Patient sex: F
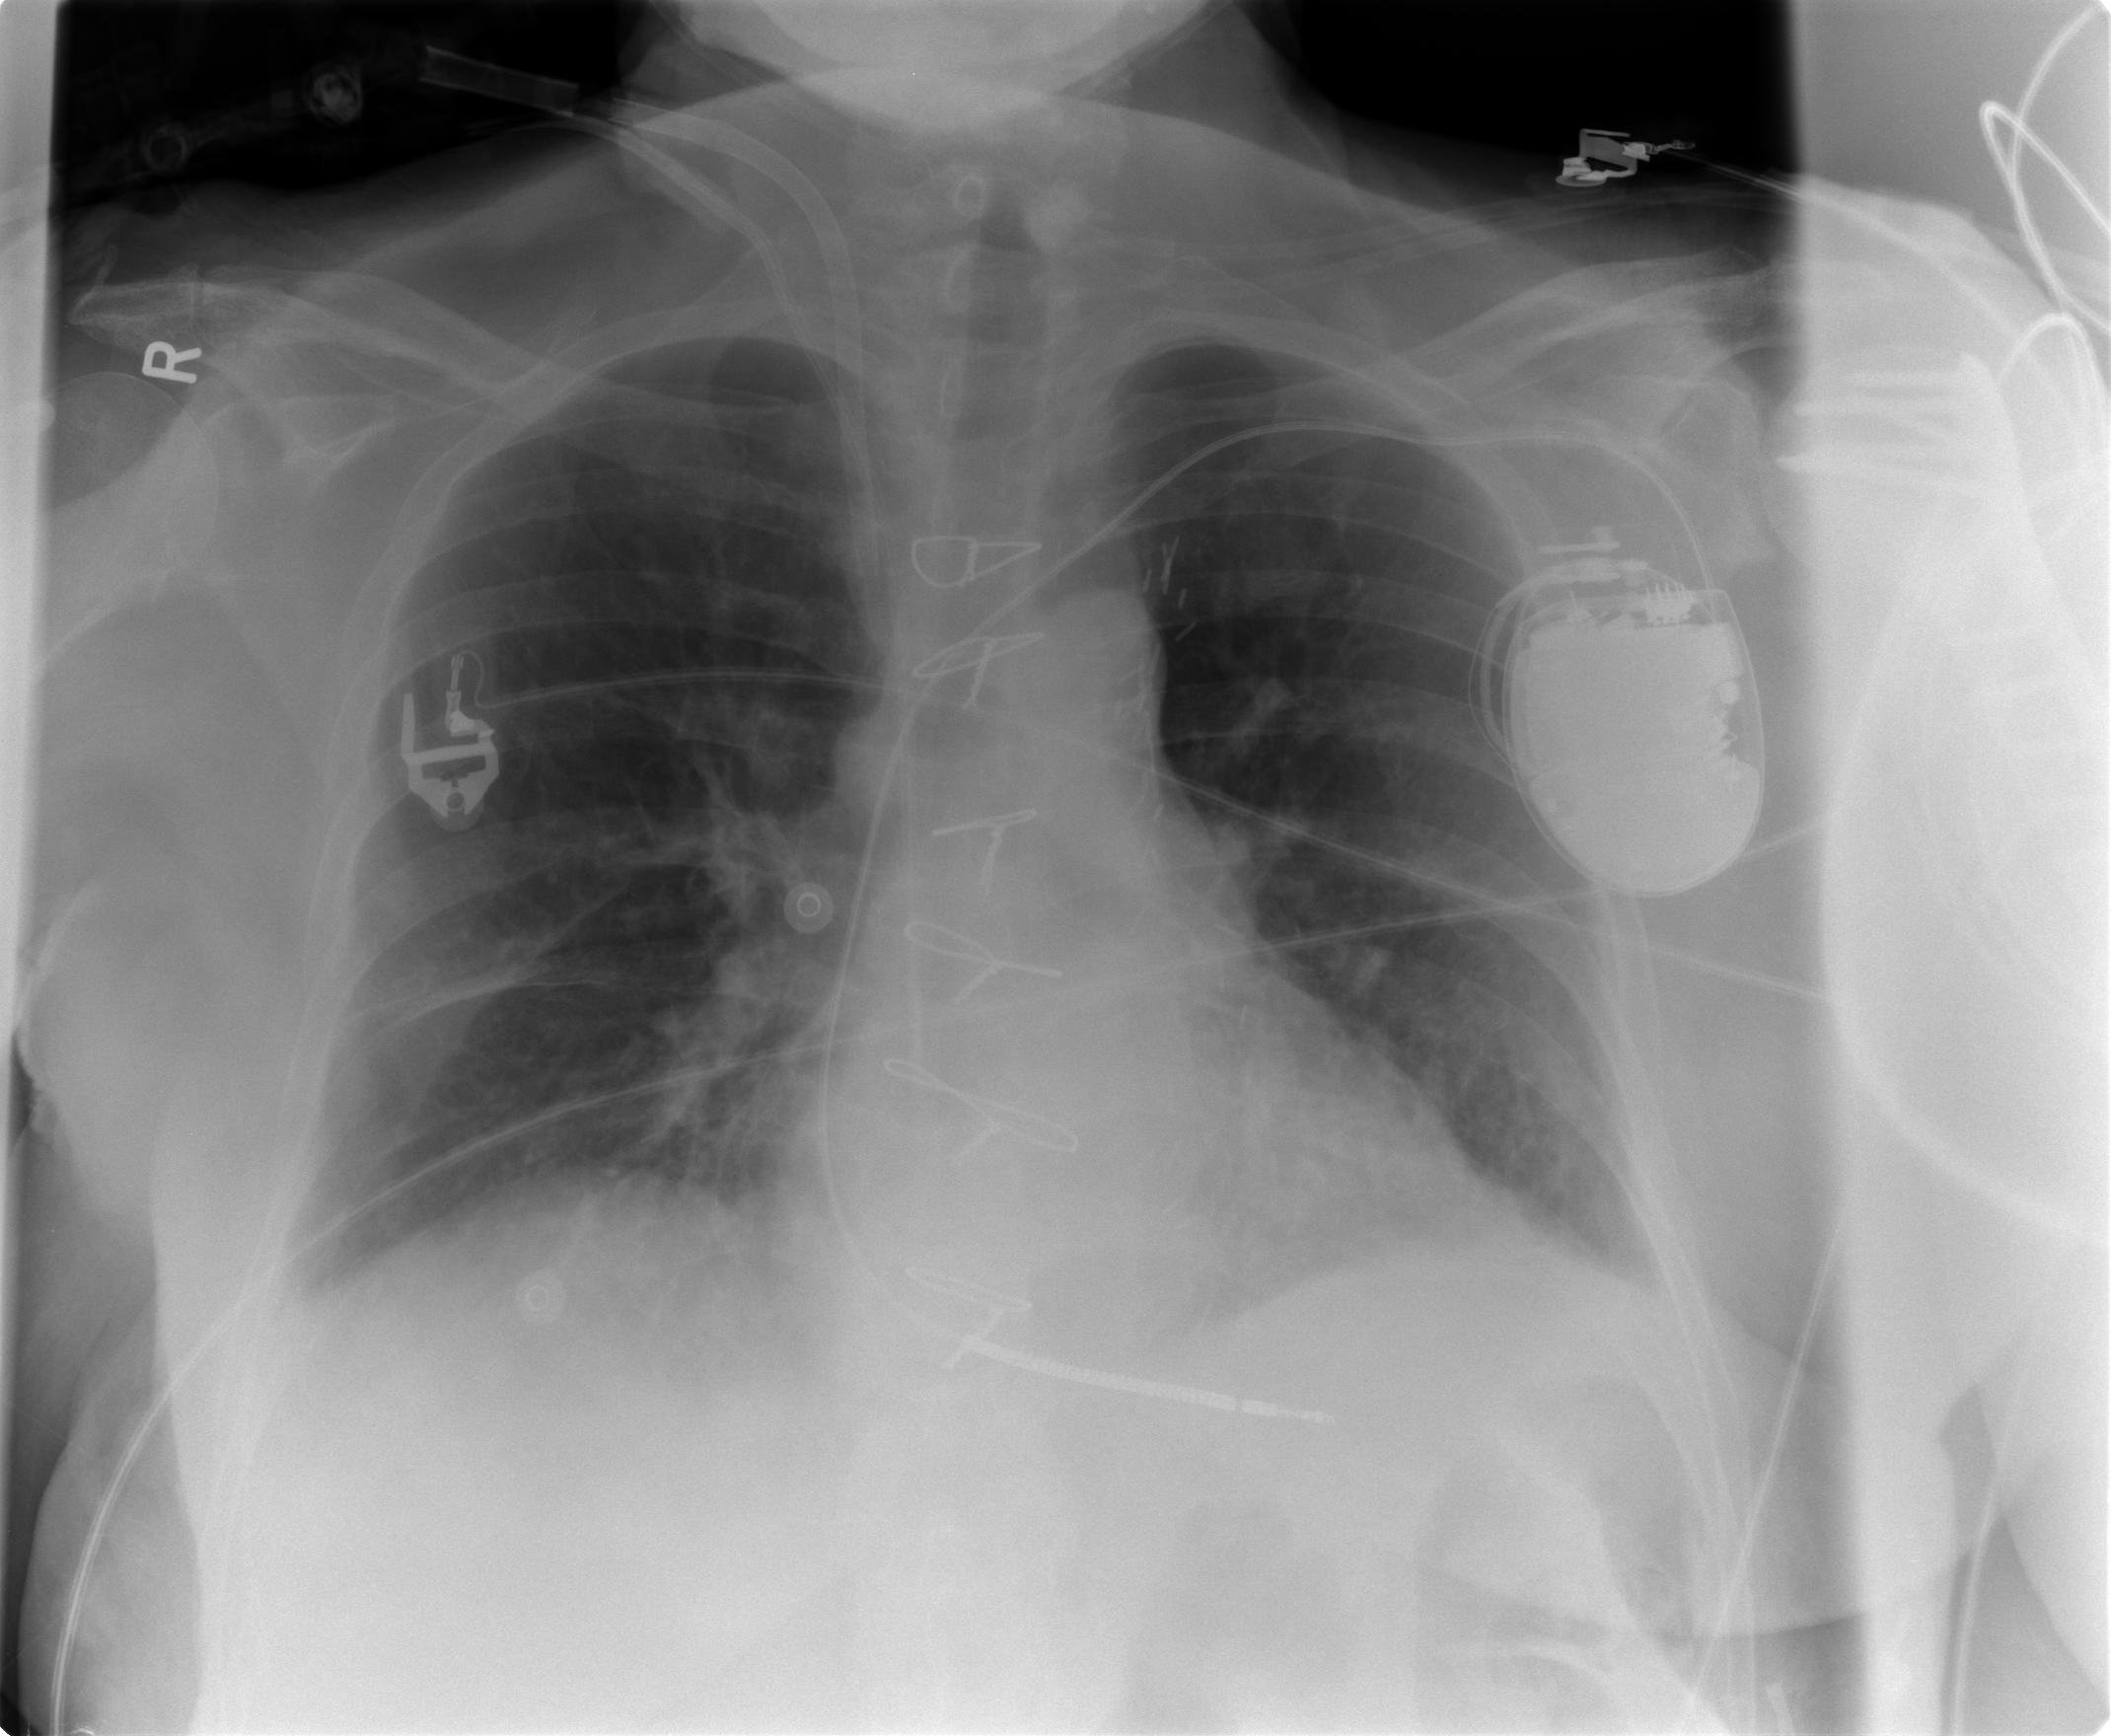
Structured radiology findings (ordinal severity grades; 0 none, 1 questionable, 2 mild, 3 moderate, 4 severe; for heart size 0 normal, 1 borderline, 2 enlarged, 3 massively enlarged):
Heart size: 2
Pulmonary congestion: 2
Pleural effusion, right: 2
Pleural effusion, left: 0
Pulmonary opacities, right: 2
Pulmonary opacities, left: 0
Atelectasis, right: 2
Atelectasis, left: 0